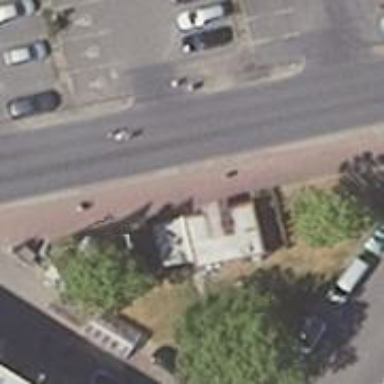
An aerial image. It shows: Fast food establishment.